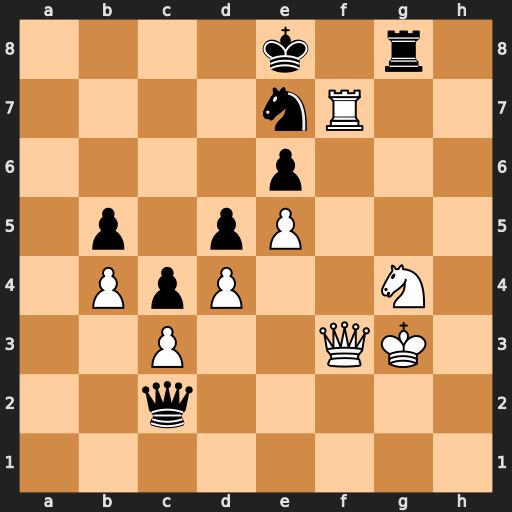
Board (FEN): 4k1r1/4nR2/4p3/1p1pP3/1PpP2N1/2P2QK1/2q5/8
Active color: w
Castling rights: -
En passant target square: -
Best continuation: Rxe7+ Kxe7 Qf6+ Ke8 Qxe6+